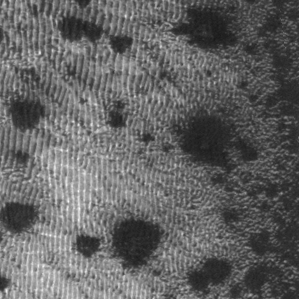
Label: frost